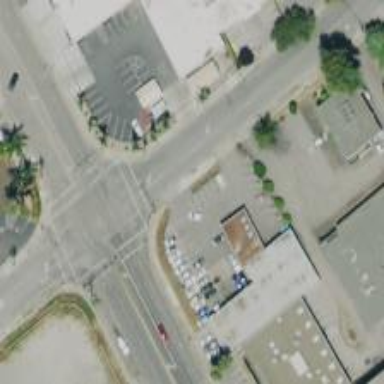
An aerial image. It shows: Solid stop line on the road.